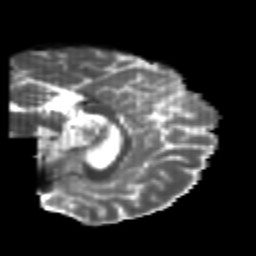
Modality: T2w
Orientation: sagittal
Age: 22
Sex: female
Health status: healthy
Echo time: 0.074 s